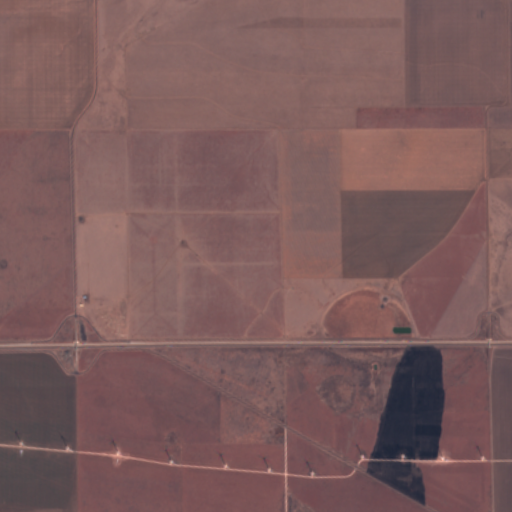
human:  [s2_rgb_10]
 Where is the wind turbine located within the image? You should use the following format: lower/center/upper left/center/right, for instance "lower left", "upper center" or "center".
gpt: The wind turbine is located in the lower of the image.
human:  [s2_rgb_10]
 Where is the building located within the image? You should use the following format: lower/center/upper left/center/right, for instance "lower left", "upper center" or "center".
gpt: The building is located in the center left of the image.
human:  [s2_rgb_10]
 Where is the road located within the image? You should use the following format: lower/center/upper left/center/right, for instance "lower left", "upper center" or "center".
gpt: There is no road in the image.